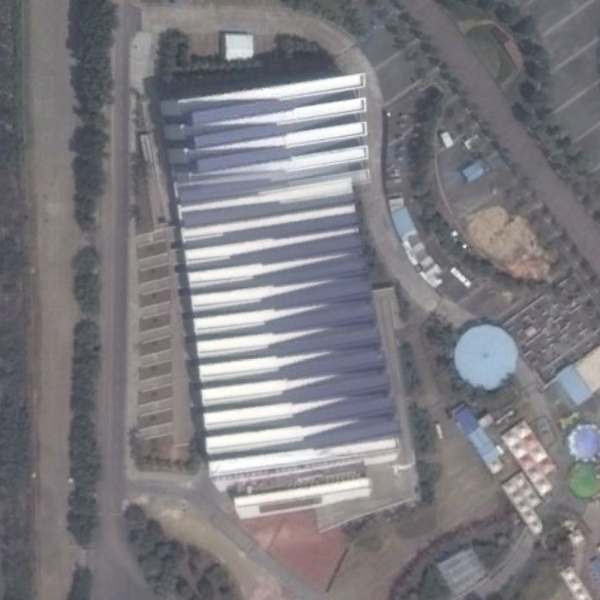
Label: Center